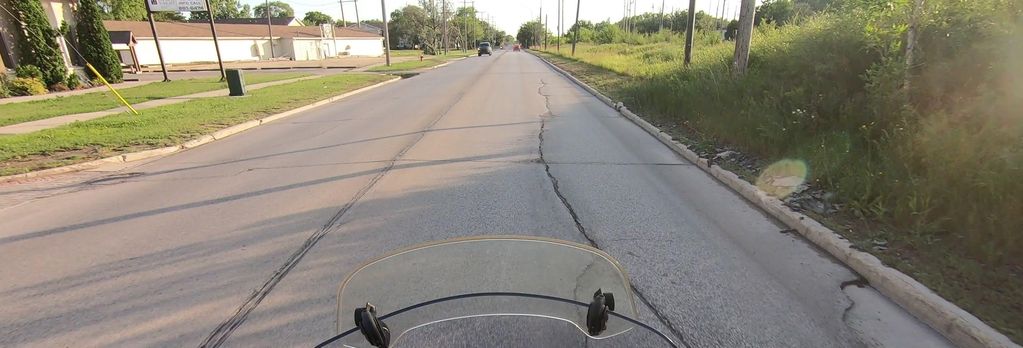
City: winnipeg